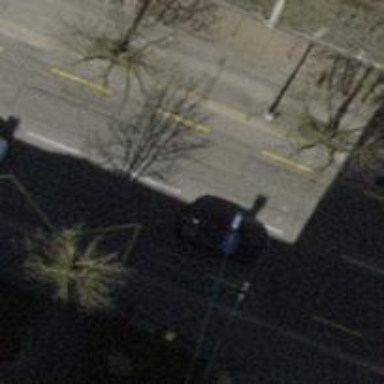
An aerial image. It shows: Trolleybus stop position for public transport.